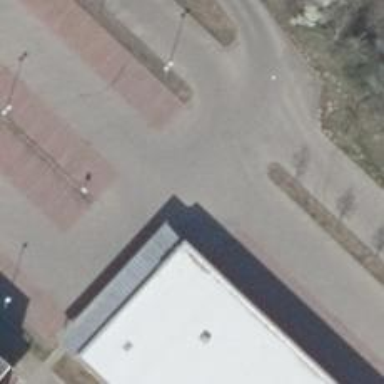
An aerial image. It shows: Road serving as parking aisle.